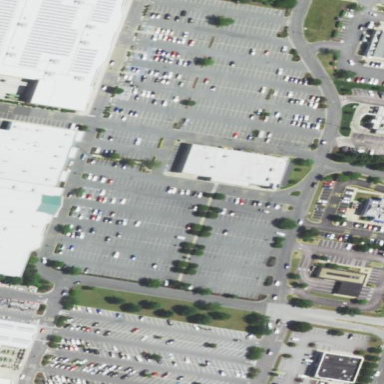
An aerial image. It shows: Retail area.